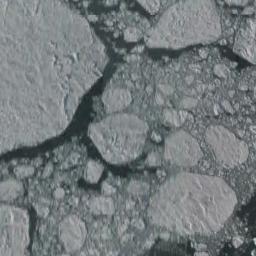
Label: sea_ice